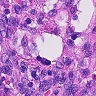
Metastatic tissue present: no